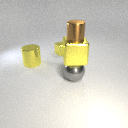
large gray metal sphere below large yellow metal cube